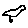
Label: bird